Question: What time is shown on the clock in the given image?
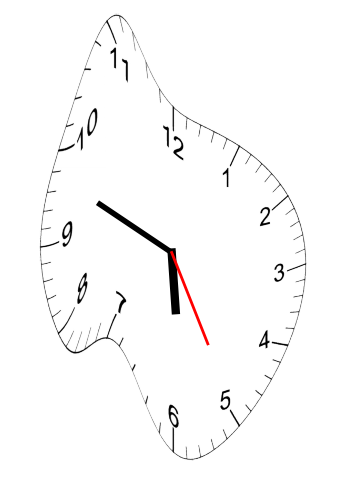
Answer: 05:48:25